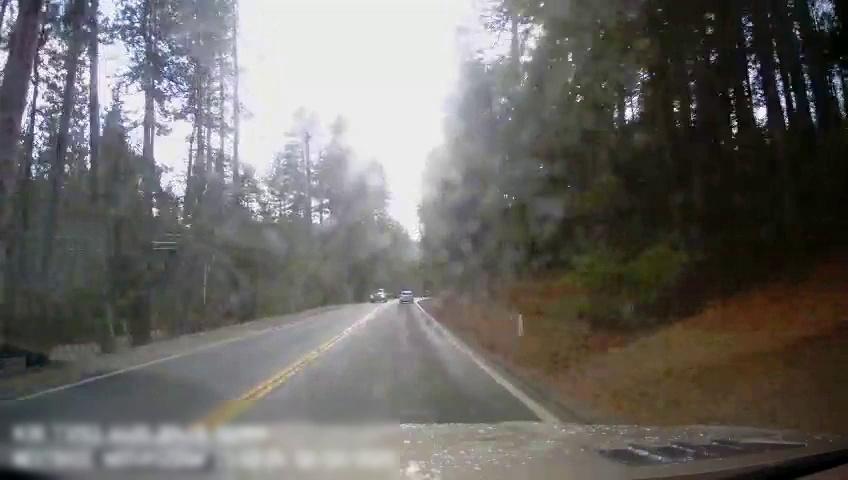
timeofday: Day
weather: Sunny
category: Drivable Space
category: Vehicles | SUV
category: Vehicles | Truck
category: Lanes | Current Lane
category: Lanes | Current Lane
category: Lanes | Opposite Lane
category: Lanes | Opposite Lane